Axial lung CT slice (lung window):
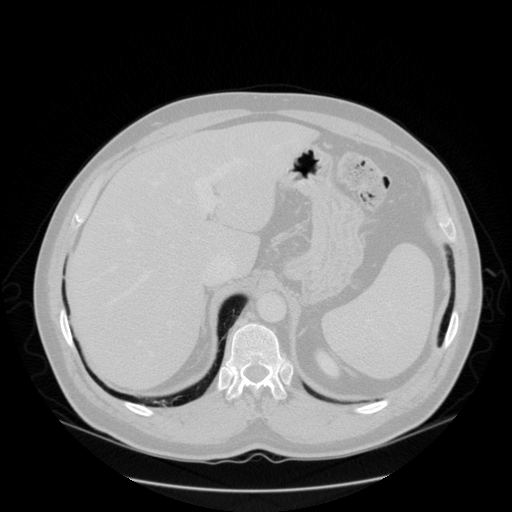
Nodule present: no